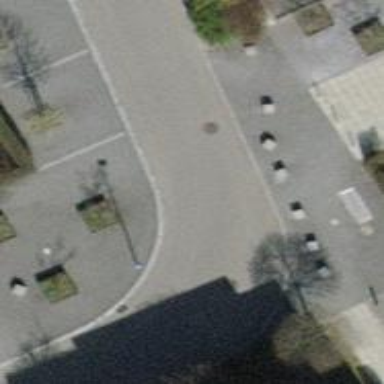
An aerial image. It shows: Sidewalk.